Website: bh-photo
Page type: address-validator
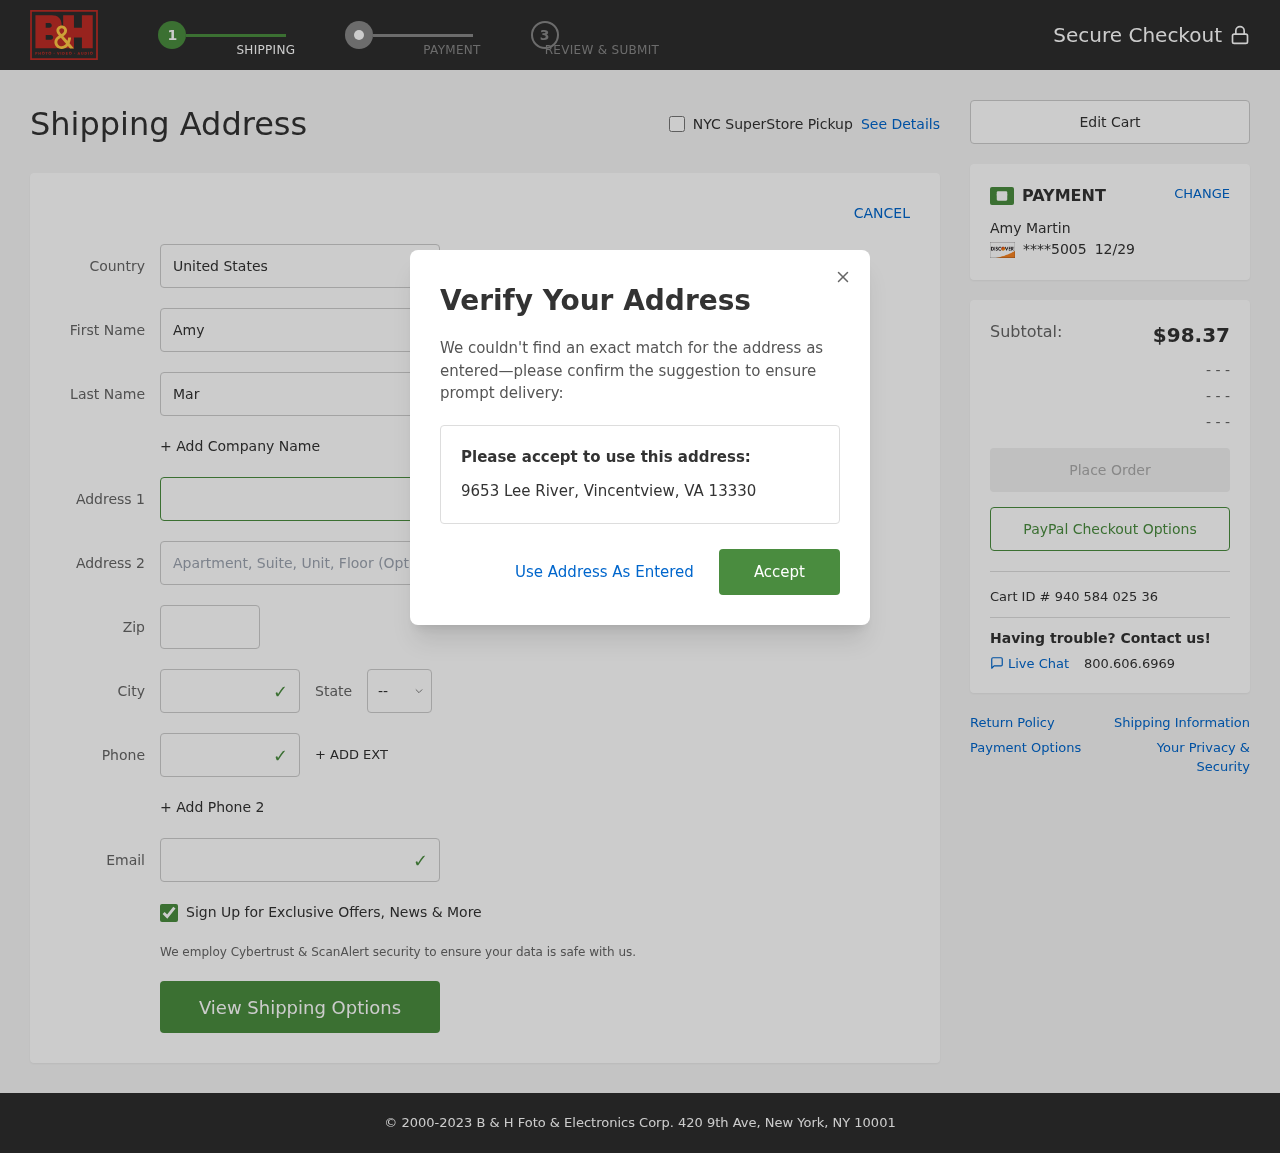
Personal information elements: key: PII_CARD_EXPIRY
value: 12/29
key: PII_CARD_LAST4
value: ****5005
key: PII_CITY
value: Vincentview
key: PII_COUNTRY
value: United States
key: PII_EMAIL
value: amartin@hotmail.com
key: PII_FIRSTNAME
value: Amy
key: PII_FULLNAME
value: Amy Martin
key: PII_LASTNAME
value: Martin
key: PII_PHONE
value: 3424041319
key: PII_POSTCODE
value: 13330
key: PII_STATE_ABBR
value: VA
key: PII_STREET
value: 9653 Lee River
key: PII_CITY_STATE_ZIP
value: Vincentview, VA 13330
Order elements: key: ORDER_SUBTOTAL
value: $98.37
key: ORDER_ID
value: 940 584 025 36